Question: I want to create a circle of Textviews like the image tagged below, in android. My eventual goal is to make a clock in which the numbers rotate with a finger swipe to the left or right.
I was able to produce the following with the code I received from
<URL>
The main issue hear is that the code is based off an absolute layout. I want something that will work with all screen sizes, so something like this without the absolutelayout or any other recommendations on how to do this would be very helpful.
The coded edited a little.
'''
@Override
protected void onCreate(Bundle savedInstanceState) {
super.onCreate(savedInstanceState);
setContentView(R.layout.activity_main);
AbsoluteLayout al = new AbsoluteLayout(this);
setContentView(al);
double radius = 300;
double cx = 600, cy = 600;
for(double angle = 0; angle < 360; angle += 30) {
double radAngle = Math.toRadians(angle);
double x = (Math.cos(radAngle)) * radius + cx;
double y = (1 - Math.sin(radAngle)) * radius + cy;
TextView textView = new TextView(this);
textView.setText(Double.toString(angle));
AbsoluteLayout.LayoutParams lp = new AbsoluteLayout.LayoutParams(600, 300, (int) x, (int) y);
textView.setLayoutParams(lp);
al.addView(textView);
}}
'''

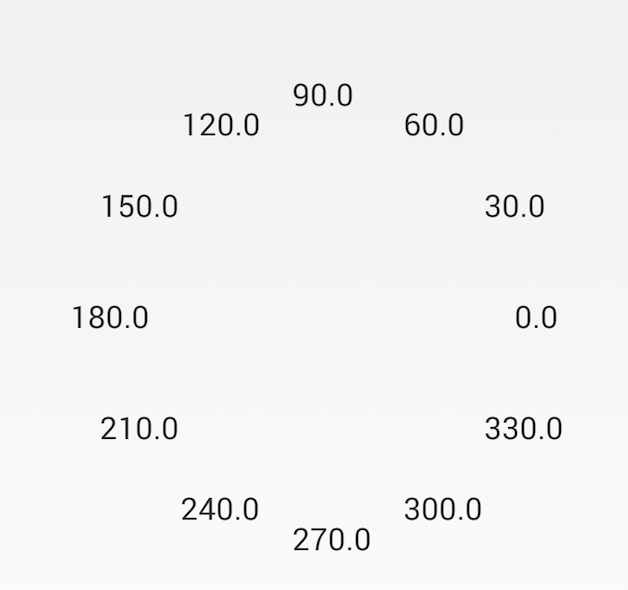
Answer: As a contribution to the community which I have used and loved for so long.
The following code is originally from <URL> I have edited the following to my understanding to work on a RelativeLayout instead.
'''
@Override
protected void onCreate(Bundle savedInstanceState) {
super.onCreate(savedInstanceState);
setContentView(R.layout.activity_main);
RelativeLayout al = new RelativeLayout(this);
setContentView(al);
// Change the radius to change size of cirlce
double radius = 300;
// Change these to control the x and y position of the center of the circle
// For more screen friendly code changing this to margins might be more efficient
double cx = 600, cy = 600;
for(double angle = 0; angle < 360; angle += 30) {
double radAngle = Math.toRadians(angle);
double x = (Math.cos(radAngle)) * radius + cx;
double y = (1 - Math.sin(radAngle)) * radius + cy;
TextView textView = new TextView(this);
textView.setText(Double.toString(angle));
//the 150 is the width of the actual text view and the 50 is the height
RelativeLayout.LayoutParams lp = new RelativeLayout.LayoutParams(150,50);
//the margins control where each of textview is placed
lp.leftMargin = (int) x;
lp.topMargin = (int) y;
al.addView(textView, lp);
}
}
'''